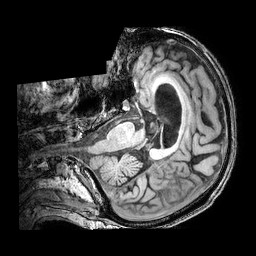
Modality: T1w
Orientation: axial
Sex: male
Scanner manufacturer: philips
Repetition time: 0.008314 s
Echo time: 0.00386 s